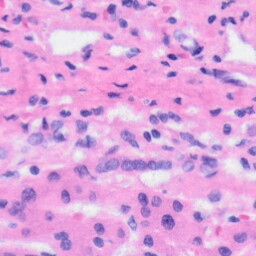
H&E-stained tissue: Liver